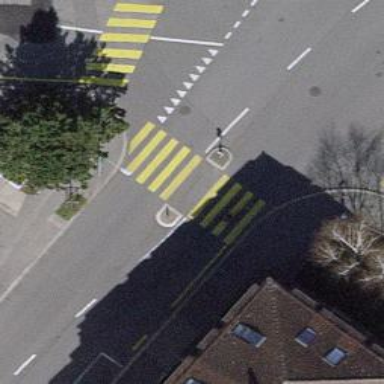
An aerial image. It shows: Uncontrolled and marked road crossing.